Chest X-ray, AP view. Patient: 69 years old, sex M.
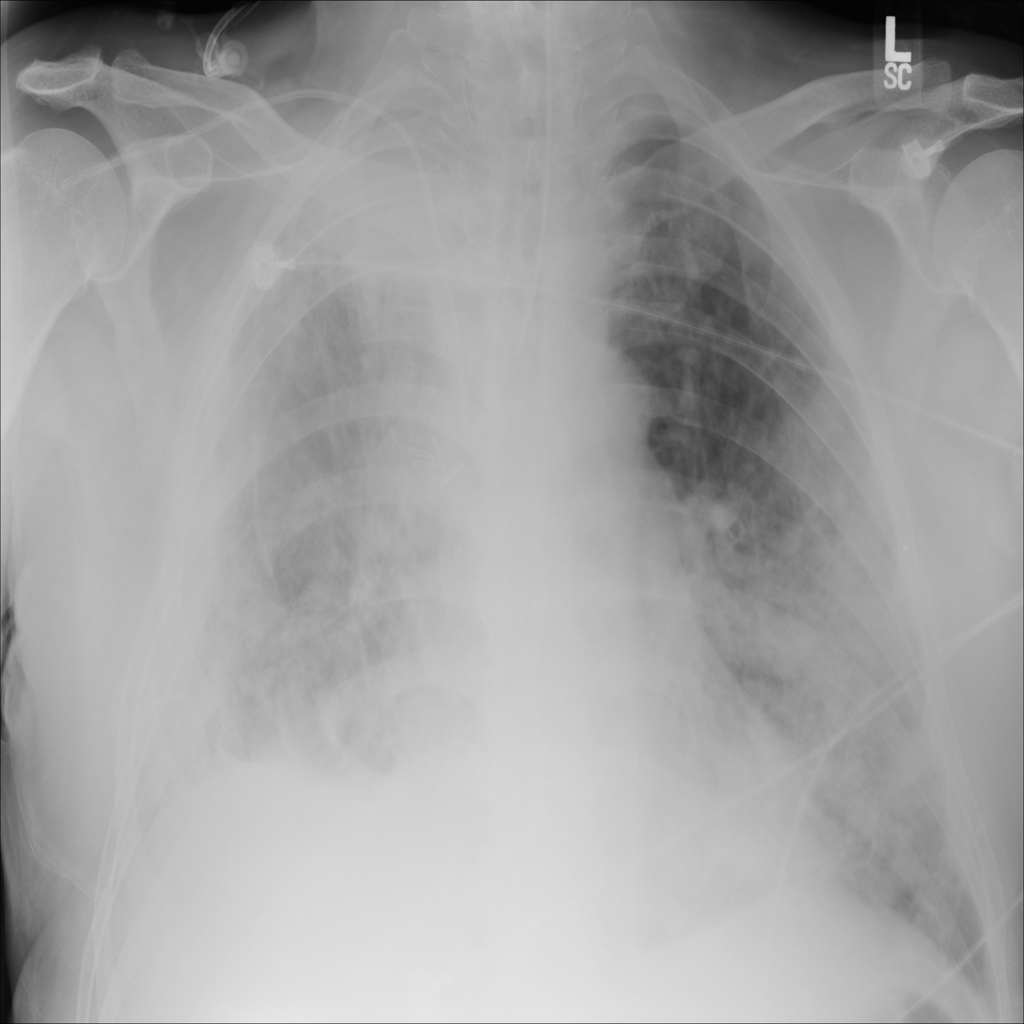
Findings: No Finding